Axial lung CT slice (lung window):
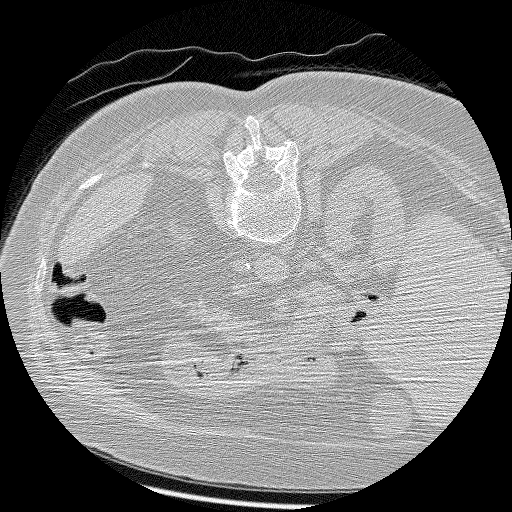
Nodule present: no